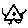
Label: triangle